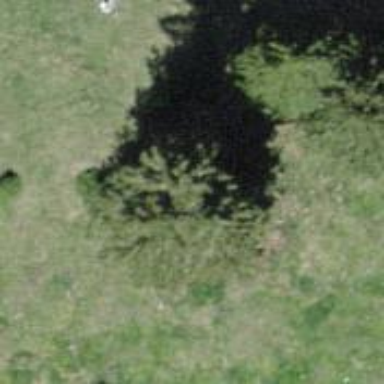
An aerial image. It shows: Needle-leaved tree in natural setting.